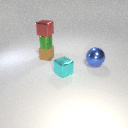
large blue metal sphere to the right of small cyan metal cube